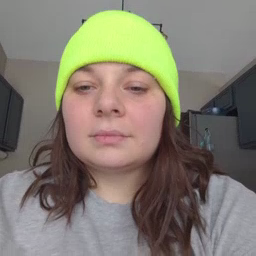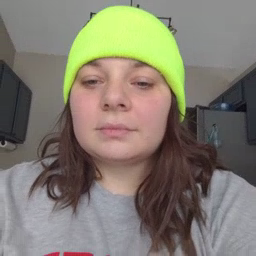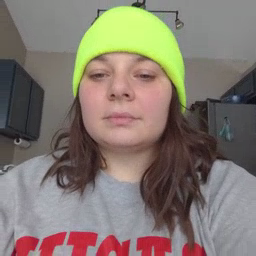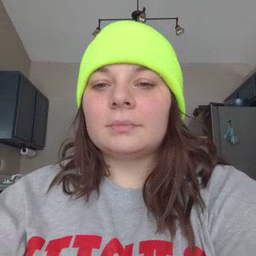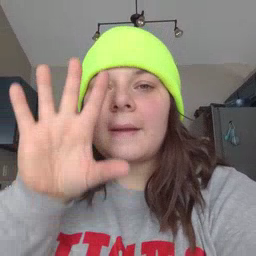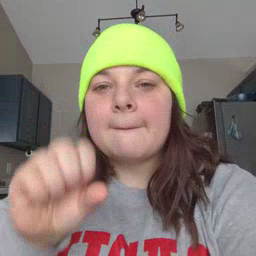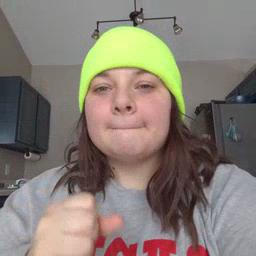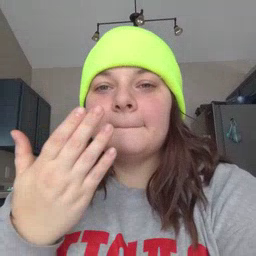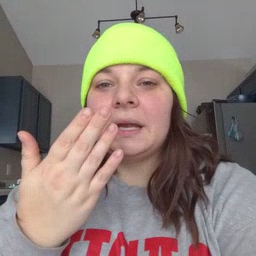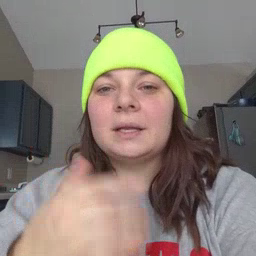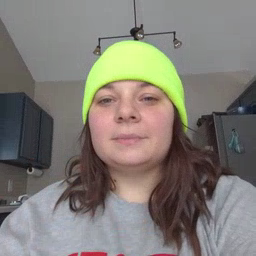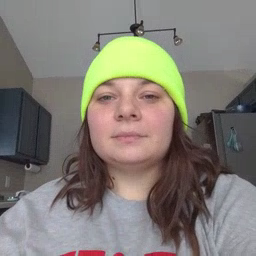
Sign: mitten